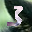
Label: 3